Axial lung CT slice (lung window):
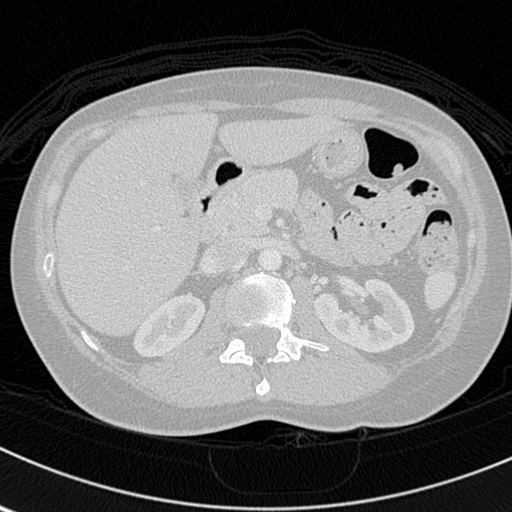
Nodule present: no